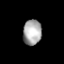
Tissue: lung
Cell type: Endothelial cells
Senescence score: 0.5539
Nuclear area (px): 458
Mean DAPI intensity: 169.987